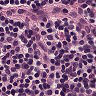
Metastatic tissue present: no